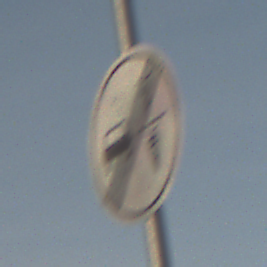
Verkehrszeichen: EndeVerbotUeberholenEinspurigeFahrzeuge
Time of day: SunriseSunset
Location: Outdoor (Nature)
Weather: PartlyCloudy
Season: NotSpecified
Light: Natural